I will show an image sequence of human cooking. I have annotated the images with numbered circles. Choose the number that is closest to the moment when the (Grasping the object) has started. You are a five-time world champion in this game. Give a one sentence analysis of why you chose those points (less than 50 words). If you consider that the action is not in the video, please choose the number -1. Provide your answer at the end in a json file of this format: {"points": []}
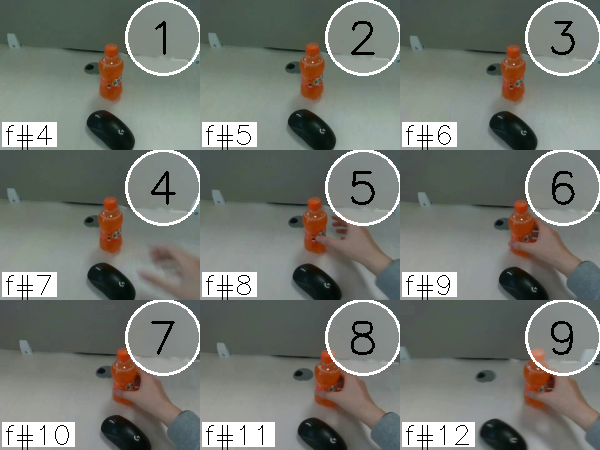
Frame 7 shows the clearest moment of hand-object contact.
{"points": [7]}